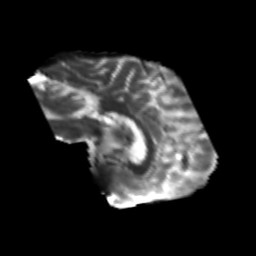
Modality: T2w
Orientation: sagittal
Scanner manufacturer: siemens
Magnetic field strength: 3 T
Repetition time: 6.8 s
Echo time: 0.093 s